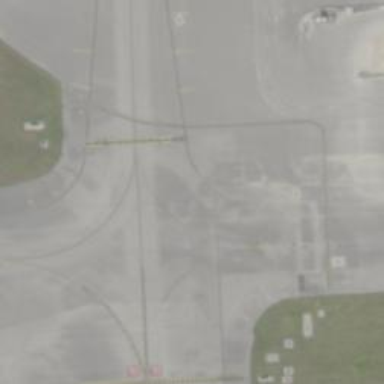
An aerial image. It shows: Image of taxiway at airport.